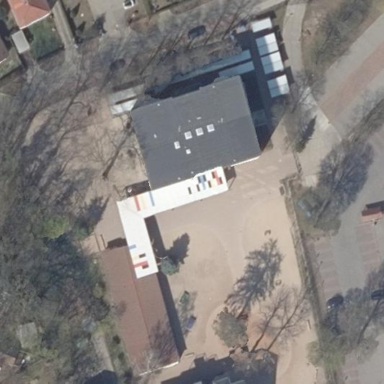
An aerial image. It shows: View of roof of building.